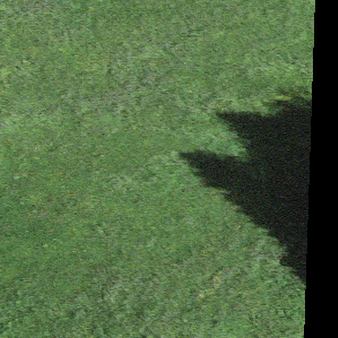
Label: other